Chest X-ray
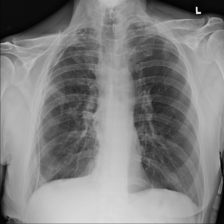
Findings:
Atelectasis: negative
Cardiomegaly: negative
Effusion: negative
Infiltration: positive
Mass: negative
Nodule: negative
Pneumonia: negative
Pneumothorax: negative
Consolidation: negative
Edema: negative
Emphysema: negative
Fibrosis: negative
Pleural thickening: negative
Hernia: negative